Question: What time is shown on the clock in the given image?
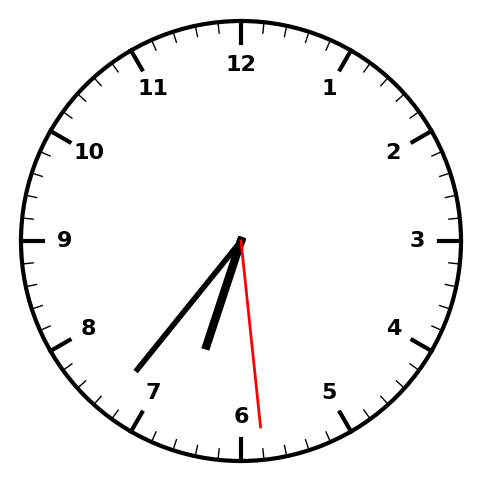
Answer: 06:36:29